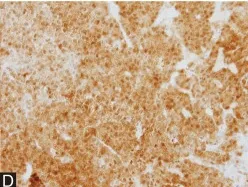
Histological surgical specimens. Immunohistochemical staining of Arg-1.
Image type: pathology (immunostaining)